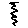
Label: zigzag